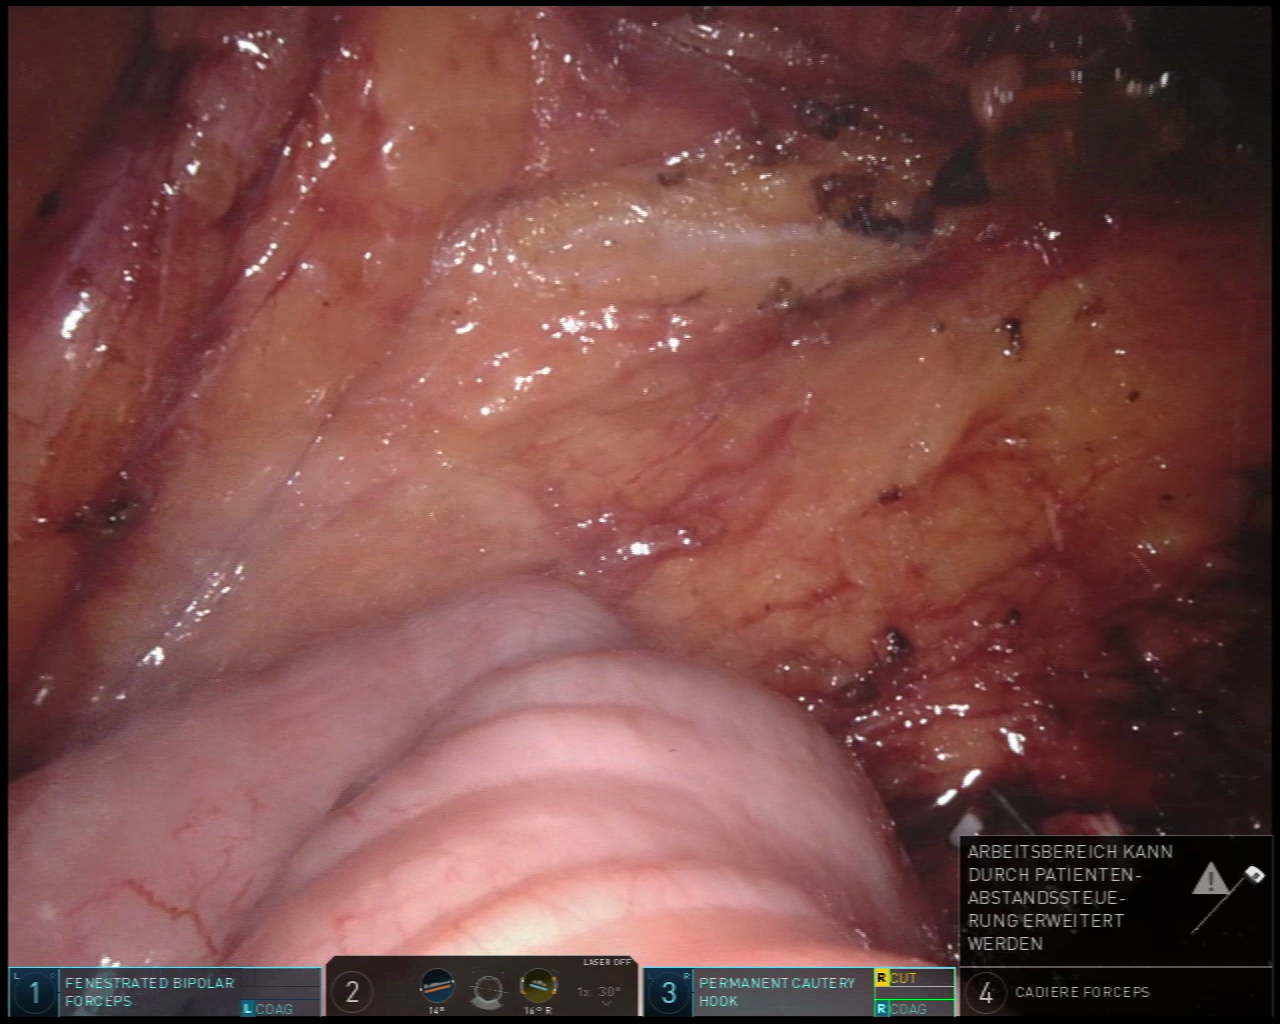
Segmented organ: intestinal_veins
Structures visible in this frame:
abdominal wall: no
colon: no
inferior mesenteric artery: no
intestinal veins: yes
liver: no
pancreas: no
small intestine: yes
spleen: no
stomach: no
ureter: no
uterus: no
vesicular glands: no